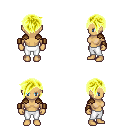
a pixel art fantasy rpg character, female body template, human, tanned skin, leather shoulder armor, white pants, gold pixie cut hairstyle, leather bracers, four views (front, back, left, right), 2x2 character sprite sheet, small pixel art, hard edges, no anti-aliasing